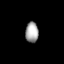
Tissue: lung
Cell type: Others
Senescence score: 0.2205
Nuclear area (px): 261
Mean DAPI intensity: 164.693